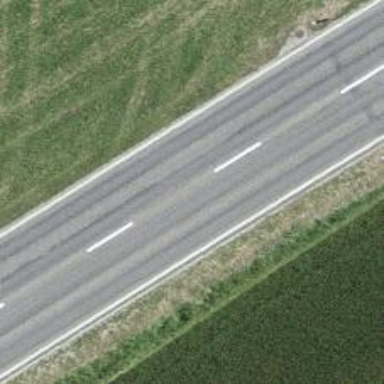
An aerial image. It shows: Primary road with asphalt surface.